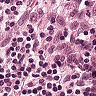
Metastatic tissue present: no